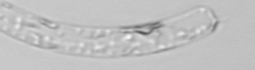
Label: Guinardia_striata